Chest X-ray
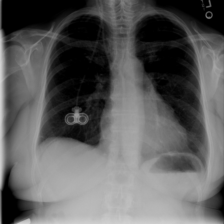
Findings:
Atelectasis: negative
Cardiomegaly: negative
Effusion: negative
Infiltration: positive
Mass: negative
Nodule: negative
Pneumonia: negative
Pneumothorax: negative
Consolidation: negative
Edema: negative
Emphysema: negative
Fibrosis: negative
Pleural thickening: negative
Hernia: negative